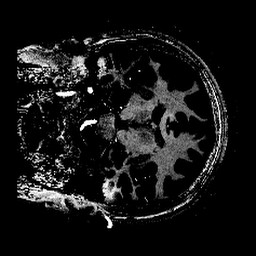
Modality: MP2RAGE
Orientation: coronal